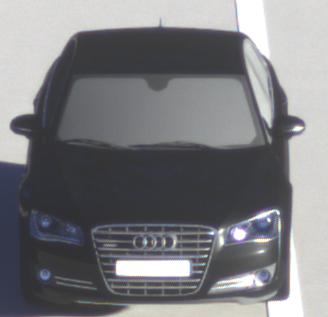
Make: Audi
Model: A8 D4
Model produced from: 2009
Model produced until: 2017
Doors: 4
Color: black
Road condition: dry road
Daytime: sunrise or sunset
Contrast: high contrast